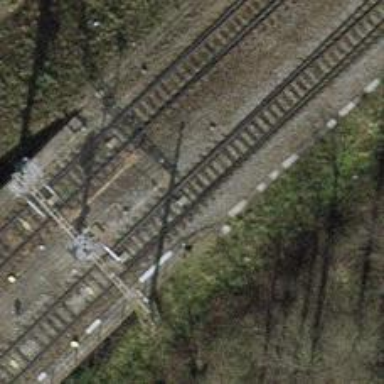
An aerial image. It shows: Railway switch.